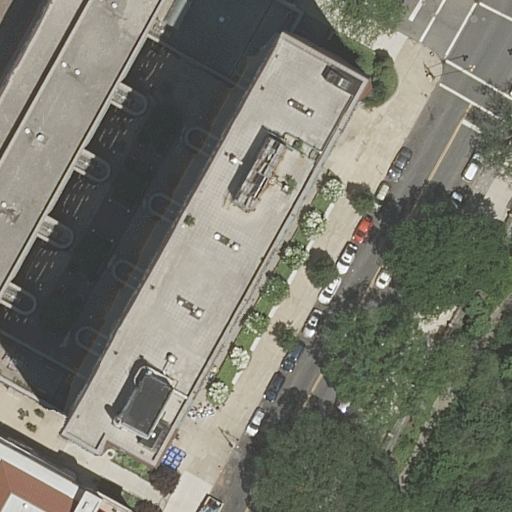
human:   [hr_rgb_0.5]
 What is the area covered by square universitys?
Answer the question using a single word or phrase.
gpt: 0m2

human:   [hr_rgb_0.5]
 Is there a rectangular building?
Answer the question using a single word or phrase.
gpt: yes

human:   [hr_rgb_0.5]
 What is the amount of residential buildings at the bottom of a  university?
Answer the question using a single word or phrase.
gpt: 4

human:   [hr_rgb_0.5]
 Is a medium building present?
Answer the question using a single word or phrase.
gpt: yes

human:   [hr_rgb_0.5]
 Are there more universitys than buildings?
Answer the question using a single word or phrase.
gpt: no

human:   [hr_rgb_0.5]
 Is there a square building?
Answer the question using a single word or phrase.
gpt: no

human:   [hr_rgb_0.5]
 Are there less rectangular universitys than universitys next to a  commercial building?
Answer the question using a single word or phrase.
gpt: no

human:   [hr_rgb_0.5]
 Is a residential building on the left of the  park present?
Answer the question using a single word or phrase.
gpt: yes

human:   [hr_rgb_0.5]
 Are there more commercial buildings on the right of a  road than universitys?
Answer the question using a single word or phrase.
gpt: no

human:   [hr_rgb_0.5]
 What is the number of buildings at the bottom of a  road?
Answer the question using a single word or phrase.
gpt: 1

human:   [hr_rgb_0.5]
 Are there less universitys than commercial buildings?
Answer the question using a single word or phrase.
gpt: no

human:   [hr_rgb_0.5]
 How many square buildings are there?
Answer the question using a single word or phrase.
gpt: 0

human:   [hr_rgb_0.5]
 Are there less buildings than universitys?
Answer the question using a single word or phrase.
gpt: no

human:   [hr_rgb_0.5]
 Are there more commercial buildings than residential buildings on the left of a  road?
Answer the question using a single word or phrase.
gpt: no

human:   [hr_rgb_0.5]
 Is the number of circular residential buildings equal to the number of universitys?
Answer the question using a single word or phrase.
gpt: no

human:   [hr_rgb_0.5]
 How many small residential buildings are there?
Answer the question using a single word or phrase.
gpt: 0

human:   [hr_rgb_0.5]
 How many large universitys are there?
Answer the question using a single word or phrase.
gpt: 2

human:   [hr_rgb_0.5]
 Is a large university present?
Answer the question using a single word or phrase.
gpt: yes

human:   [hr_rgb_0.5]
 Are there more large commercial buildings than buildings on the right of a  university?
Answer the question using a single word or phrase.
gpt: no

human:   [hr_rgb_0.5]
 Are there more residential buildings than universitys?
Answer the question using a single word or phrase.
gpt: yes

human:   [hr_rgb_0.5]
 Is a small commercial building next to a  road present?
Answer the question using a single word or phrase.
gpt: no

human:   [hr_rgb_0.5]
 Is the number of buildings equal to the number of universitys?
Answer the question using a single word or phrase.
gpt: no

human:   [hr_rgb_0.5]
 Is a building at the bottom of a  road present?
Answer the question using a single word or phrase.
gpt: yes

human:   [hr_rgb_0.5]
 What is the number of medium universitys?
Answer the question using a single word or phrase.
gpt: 0

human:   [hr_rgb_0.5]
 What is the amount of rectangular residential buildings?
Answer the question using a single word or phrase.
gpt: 2

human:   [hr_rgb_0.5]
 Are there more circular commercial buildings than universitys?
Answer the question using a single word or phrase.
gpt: no

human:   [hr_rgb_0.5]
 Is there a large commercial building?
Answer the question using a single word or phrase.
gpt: no

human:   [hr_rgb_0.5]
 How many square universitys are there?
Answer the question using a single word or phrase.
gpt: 0

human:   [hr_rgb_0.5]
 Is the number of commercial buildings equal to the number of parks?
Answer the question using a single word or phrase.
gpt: no

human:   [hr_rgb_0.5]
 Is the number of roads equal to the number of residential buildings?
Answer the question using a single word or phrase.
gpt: yes

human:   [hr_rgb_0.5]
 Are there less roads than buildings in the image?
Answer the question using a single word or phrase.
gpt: no

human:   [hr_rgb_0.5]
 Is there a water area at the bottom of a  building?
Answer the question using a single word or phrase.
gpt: no

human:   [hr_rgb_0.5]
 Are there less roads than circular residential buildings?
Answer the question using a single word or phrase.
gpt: no

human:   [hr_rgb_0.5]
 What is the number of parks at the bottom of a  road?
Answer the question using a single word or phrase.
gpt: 1

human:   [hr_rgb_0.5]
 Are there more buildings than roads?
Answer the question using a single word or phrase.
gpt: no

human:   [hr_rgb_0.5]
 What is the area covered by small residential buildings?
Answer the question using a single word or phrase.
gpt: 0m2